Question: All,
I am new to using the PreferenceActivity and ended up getting it to work. However, the issue I am having is that there is an ugly white space after my preference items. I tried applying a style and setting the background color to black. However, this did not work. Any help would be appreciated. I attached some code and a screenshot below.
Thx
'''
public class EditPref extends PreferenceActivity {
@Override
protected void onCreate(Bundle savedInstanceState) {
super.onCreate(savedInstanceState);
addPreferencesFromResource(R.xml.preferences);
}
'''
}
The style xml code:
'''
<?xml version="1.0" encoding="utf-8"?>
<resources>
<style name="editPref">
<item name = "android:background">#FF000000</item>
</style>
</resources>
'''
attached is the preference xml file.
'''
<PreferenceScreen
xmlns:android="http://schemas.android.com/apk/res/android">
<CheckBoxPreference
android:key="checkbox"
android:title="Checkbox Preference"
android:summary="Check it on, check it off" />
<RingtonePreference
android:key="ringtone"
android:title="Ringtone Preference"
android:showDefault="true"
android:showSilent="true"
android:summary="Pick a tone, any tone" />
</PreferenceScreen>
'''
I am developing for API 10.

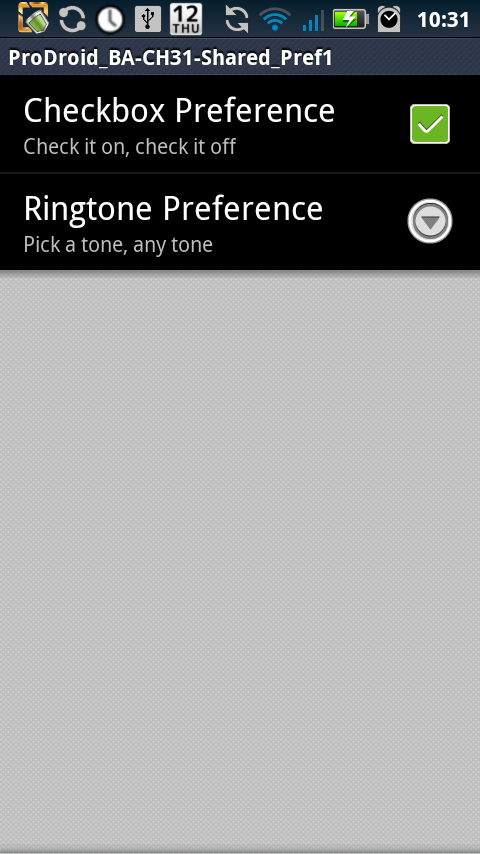
Answer: What does your Activity declaration look like in the ActivityManifest.xml? More specifically, what theme are you using? I posted a solution to a <URL>, but basically you should be able to get rid of the ugly white space by setting 'overScrollFooter' to '@null' for your ListViews on API Level 10+.
I was having the same issue and just wrote a <URL>:
res/values/styles.xml
'''
<style name="MyListView" parent="@android:style/Widget.ListView">
</style>
'''
res/values-v10/styles.xml
'''
<style name="MyListView" parent="@android:style/Widget.ListView">
<item name="android:overScrollFooter">@null</item>
</style>
'''
Set your theme to use the new ListView style:
'''
<style name="Theme.MyPreferences" parent="android:Theme.Holo">
<item name="android:listViewStyle">@style/MyListView</item>
</style>
'''
And in your AndroidManifest.xml, declare the EditPref Activity to use the new theme. Something along the lines of:
'''
<activity
android:name=".EditPref"
android:theme="@style/Theme.MyPreferences" />
'''